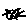
Label: cat